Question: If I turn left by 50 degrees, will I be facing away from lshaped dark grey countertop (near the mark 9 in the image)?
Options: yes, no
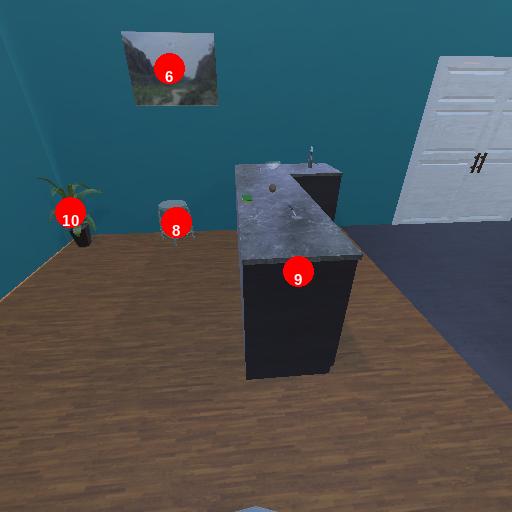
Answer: yes